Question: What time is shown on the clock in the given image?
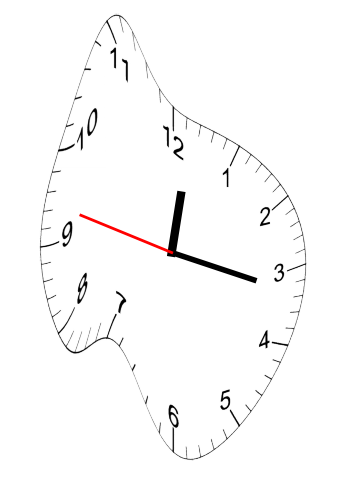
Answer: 12:16:47